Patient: sex M, age 72
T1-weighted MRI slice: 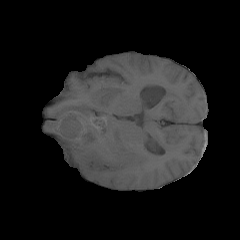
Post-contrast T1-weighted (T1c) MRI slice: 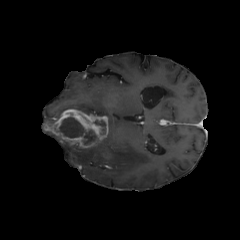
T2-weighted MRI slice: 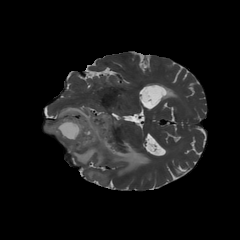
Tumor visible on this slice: yes
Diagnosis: Glioblastoma, IDH-wildtype
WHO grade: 4